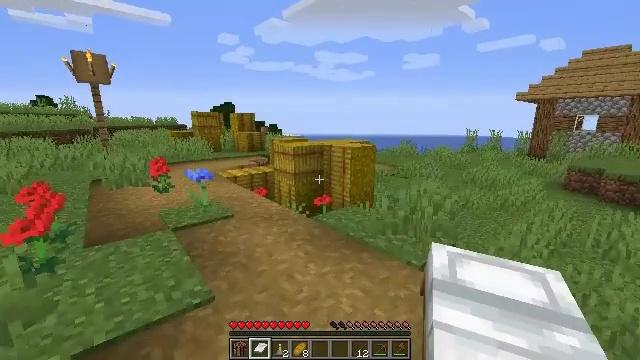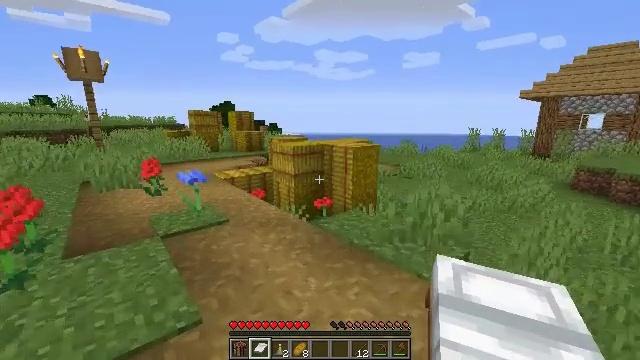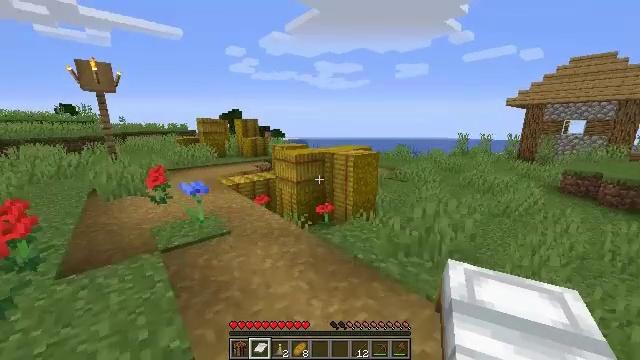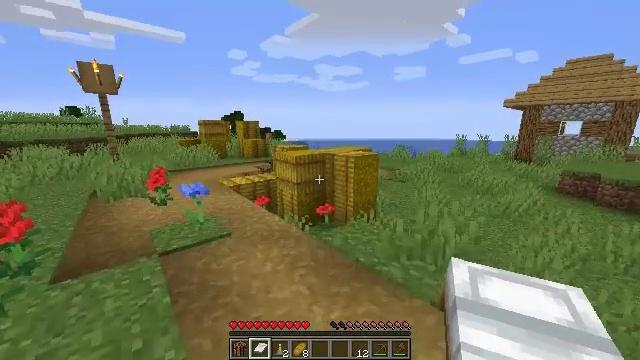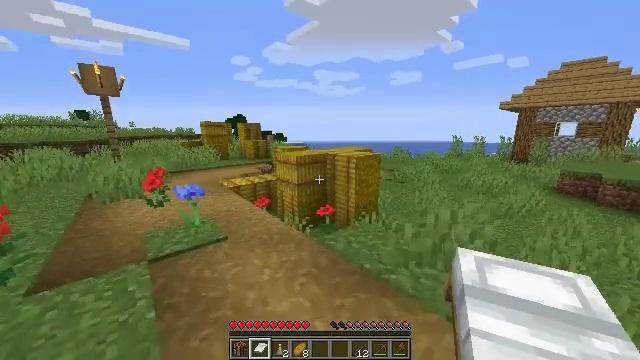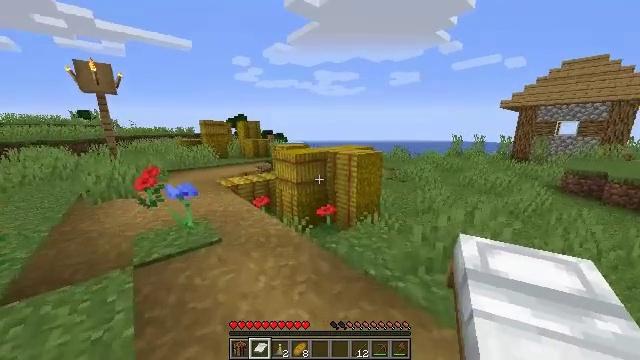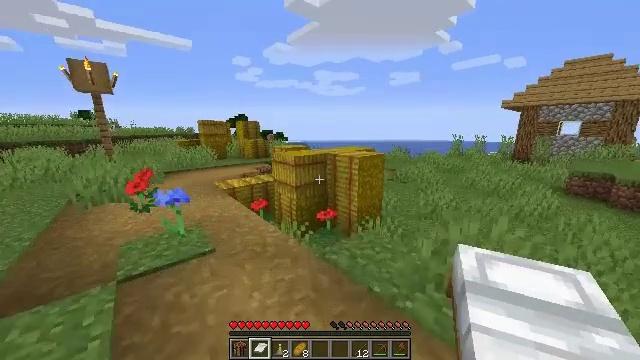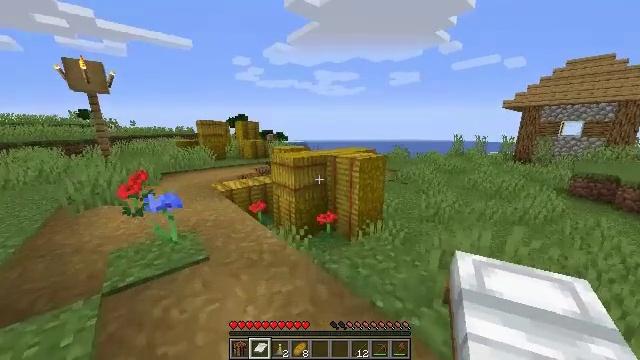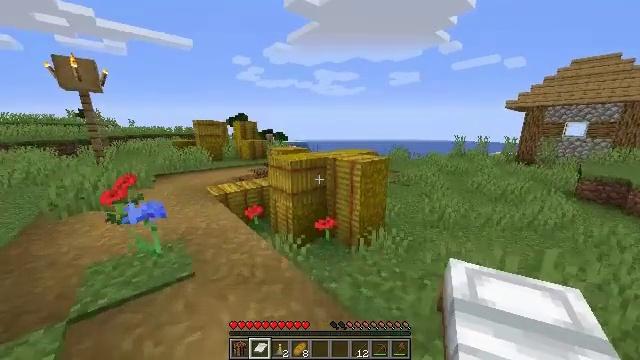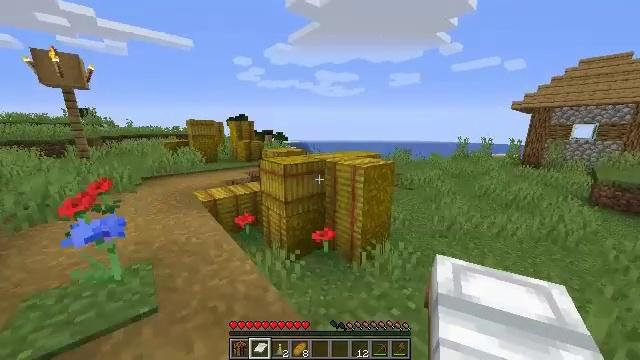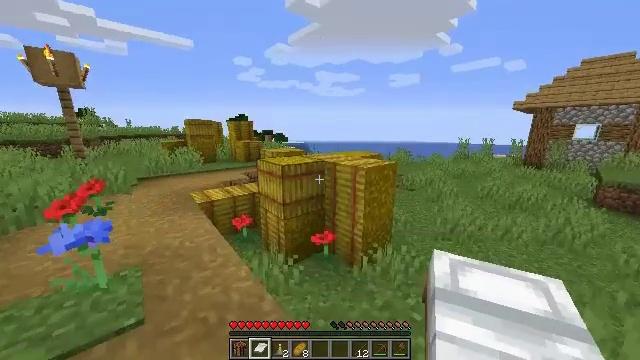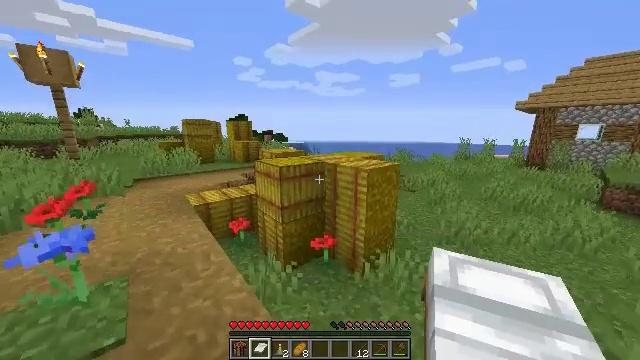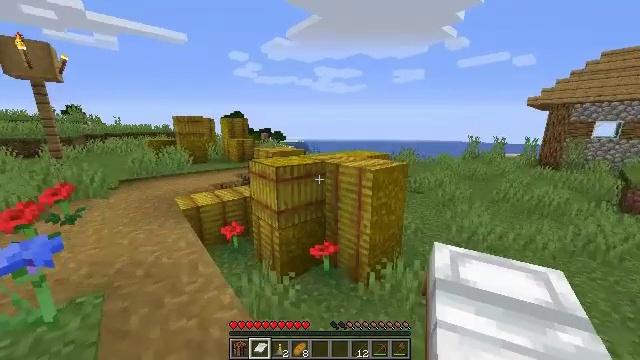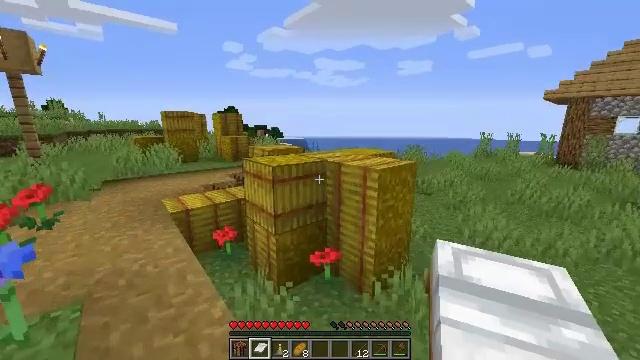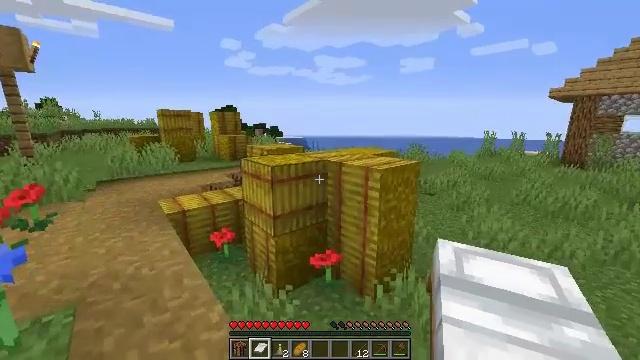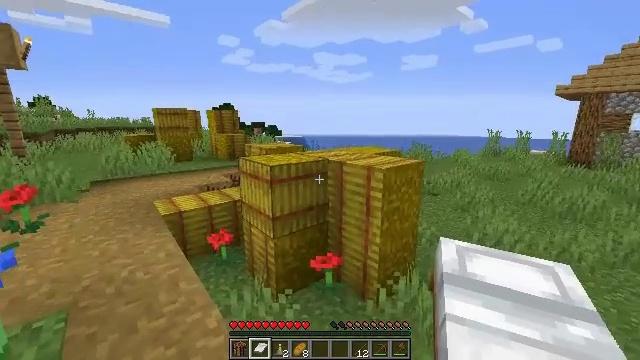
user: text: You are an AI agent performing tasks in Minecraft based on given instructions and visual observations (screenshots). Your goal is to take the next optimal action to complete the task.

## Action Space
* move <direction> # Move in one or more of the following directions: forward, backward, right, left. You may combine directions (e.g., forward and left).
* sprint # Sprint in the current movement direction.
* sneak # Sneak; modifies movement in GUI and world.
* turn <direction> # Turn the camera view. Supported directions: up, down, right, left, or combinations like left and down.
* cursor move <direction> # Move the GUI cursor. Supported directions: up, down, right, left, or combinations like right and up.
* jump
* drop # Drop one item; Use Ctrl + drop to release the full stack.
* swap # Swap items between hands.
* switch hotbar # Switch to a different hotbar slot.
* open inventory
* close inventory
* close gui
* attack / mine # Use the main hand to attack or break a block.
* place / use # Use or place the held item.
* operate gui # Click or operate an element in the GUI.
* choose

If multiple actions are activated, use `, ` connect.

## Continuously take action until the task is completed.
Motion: motion action
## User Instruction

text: Attack the hay block to get hay.
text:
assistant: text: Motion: move forward, sprint
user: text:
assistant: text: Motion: move forward, sprint
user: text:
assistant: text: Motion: move forward, sprint
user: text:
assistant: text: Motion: move forward, sprint
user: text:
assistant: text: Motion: move forward
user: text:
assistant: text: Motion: move forward
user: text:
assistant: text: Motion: move forward
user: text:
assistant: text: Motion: move forward
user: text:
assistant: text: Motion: move forward
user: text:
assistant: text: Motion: move forward
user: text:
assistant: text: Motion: no_op
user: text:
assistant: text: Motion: no_op
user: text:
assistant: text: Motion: no_op
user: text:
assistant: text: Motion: no_op
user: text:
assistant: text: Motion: no_op
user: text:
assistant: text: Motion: no_op
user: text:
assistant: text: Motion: no_op
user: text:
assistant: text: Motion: no_op
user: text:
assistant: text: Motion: no_op
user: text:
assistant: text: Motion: attack / mine
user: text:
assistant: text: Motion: attack / mine
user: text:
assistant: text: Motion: move forward, attack / mine
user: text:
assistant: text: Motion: move forward, turn left and down, attack / mine
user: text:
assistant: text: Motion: move forward, turn left and down, attack / mine
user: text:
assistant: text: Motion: move forward, turn left, attack / mine
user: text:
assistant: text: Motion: move forward, turn left, attack / mine
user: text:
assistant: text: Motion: attack / mine
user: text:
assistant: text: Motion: move left, attack / mine
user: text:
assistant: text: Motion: move left, attack / mine
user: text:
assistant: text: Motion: move left, turn right and down, attack / mine